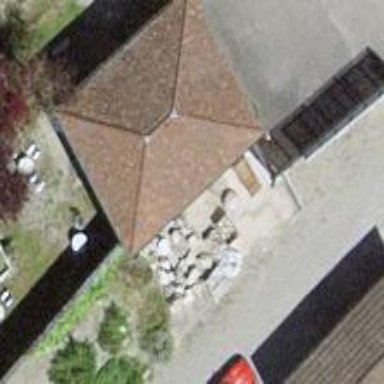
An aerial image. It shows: Building that houses farm shop.